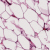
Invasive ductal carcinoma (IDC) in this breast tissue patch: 0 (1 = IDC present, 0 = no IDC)